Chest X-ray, PA view. Patient: 42 years old, sex F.
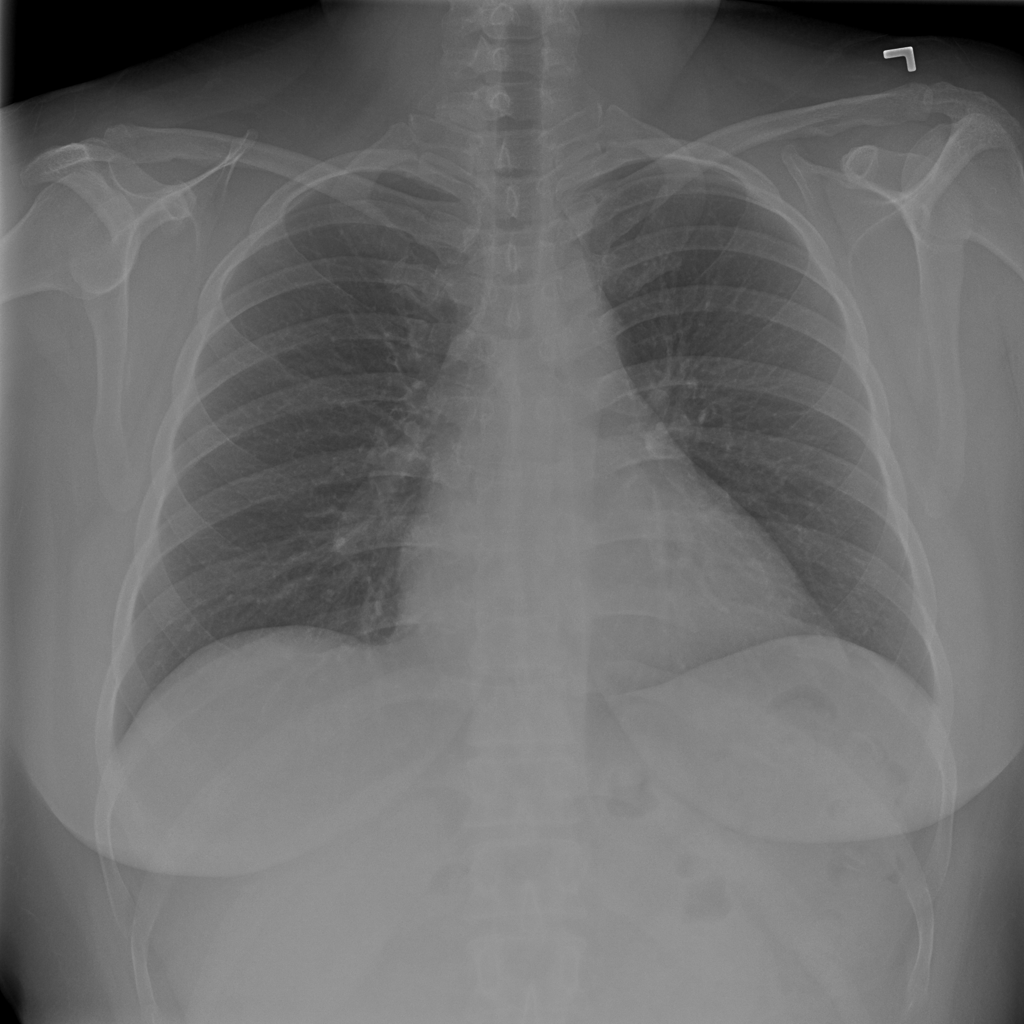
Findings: Cardiomegaly, Effusion